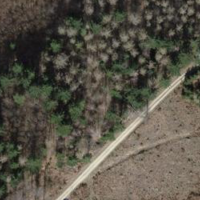
EUNIS habitat code: 41
Species observed at this site:
Genista germanica